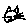
Label: cat